Question: An action method in my ASP.NET MVC2 application returns a JsonResult object and in my unit test I would like to check that the returned JSON object indeed contains the expected values.
I tried this:
'''
1. dynamic json = ((JsonResult)myActionResult).Data;
2. Assert.AreEqual(JsonMessagesHelper.ErrorLevel.ERROR.ToString(), json.ErrorLevel);
'''
But I get a RuntimeBinderException "'object' does not contain a definition for 'ErrorLevel'".
However, when I place a breakpoint on line 2 and inspect the json dynamic variable (see picture below), it obviously contain the ErrorLevel string and it has the expected value, so if the runtime binder wasn't playing funny the test would pass.

What am I not getting? What am I doing wrong and how can I fix this? How can I make the assertion pass?
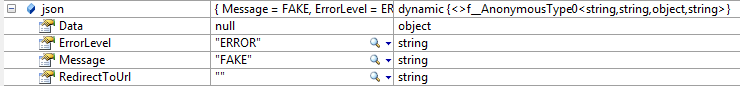
Answer: You don't really need dynamic. Here's an example. Suppose you had the following action which you would like to unit test:
'''
public ActionResult Index()
{
return Json(new { Id = 5, Foo = "bar" });
}
'''
and the corresponding test:
'''
// act
var actual = subjectUnderTest.Index();
// assert
var data = new RouteValueDictionary(actual.Data);
Assert.AreEqual(5, data["Id"]);
Assert.AreEqual("bar", data["Foo"]);
'''
Also you might find the <URL> useful.